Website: ulta-beauty
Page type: delivery-shipping
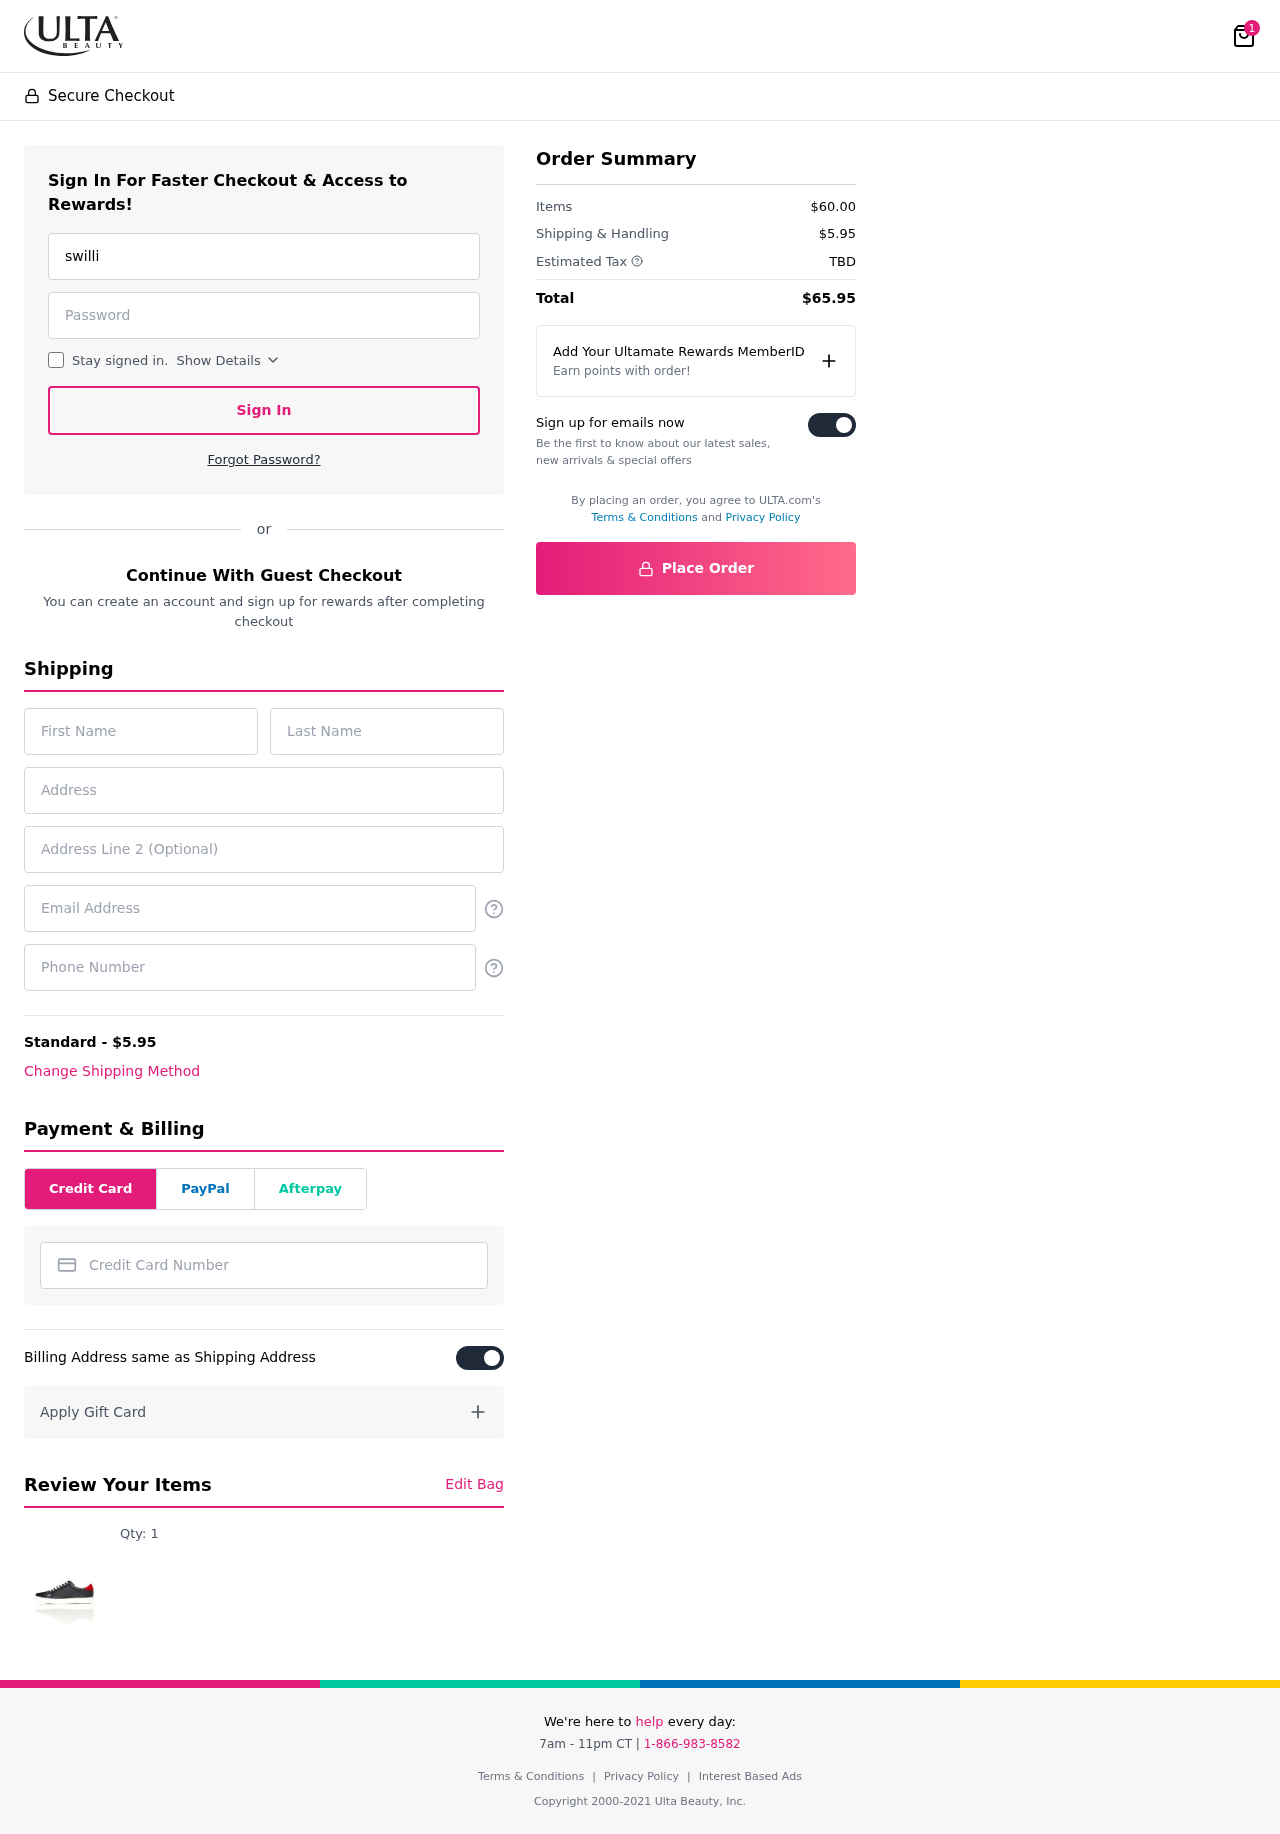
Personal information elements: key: PII_CARD_NUMBER
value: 6541 2958 1890 0580
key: PII_EMAIL
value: swilliams@gmail.com
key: PII_EMAIL2
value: swilliams@gmail.com
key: PII_FIRSTNAME
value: Steven
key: PII_LASTNAME
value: Williams
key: PII_PHONE
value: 7205703354
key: PII_STREET
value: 6090 Abigail Spring
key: PII_STREET2
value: Suite 611
Product elements: key: PRODUCT1_QUANTITY
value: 1
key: PRODUCT1
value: Qty: 1
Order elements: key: ORDER_NUM_ITEMS
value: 1
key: ORDER_SHIPPING_COST
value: $5.95
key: ORDER_SUBTOTAL
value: $60.00
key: ORDER_TAX
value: TBD
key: ORDER_TOTAL
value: $65.95